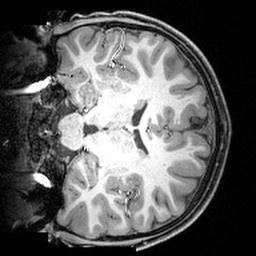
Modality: T1w
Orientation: coronal
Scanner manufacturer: siemens
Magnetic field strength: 3 T
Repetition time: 1.9 s
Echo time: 0.00397 s